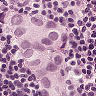
Metastatic tissue present: yes